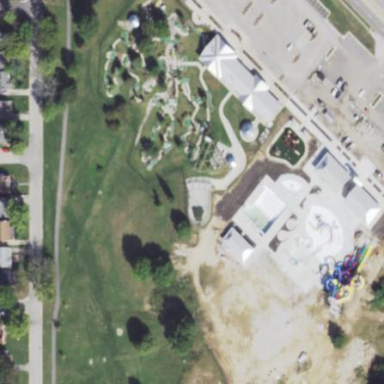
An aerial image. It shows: Miniature golf leisure land.